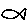
Label: fish